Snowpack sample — Buffalo Mountain, Silverthorne, Colorado, USA (2/22/26, 2:02 PM MST)
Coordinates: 39.622, -106.113
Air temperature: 33 °F
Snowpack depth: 63 cm
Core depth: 10 cm
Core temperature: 30.2 °F
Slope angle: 11°, slope face: 116°
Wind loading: low
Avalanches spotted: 0
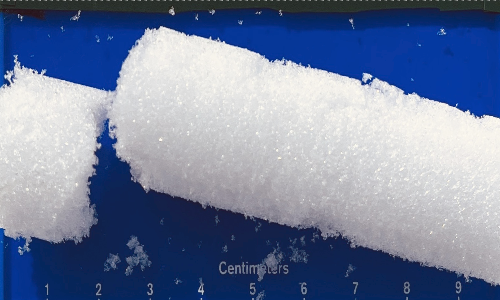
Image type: core
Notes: In a firebreak similar to site 1, minimal wind loading with no spotted avalanches (not many faces in view though)